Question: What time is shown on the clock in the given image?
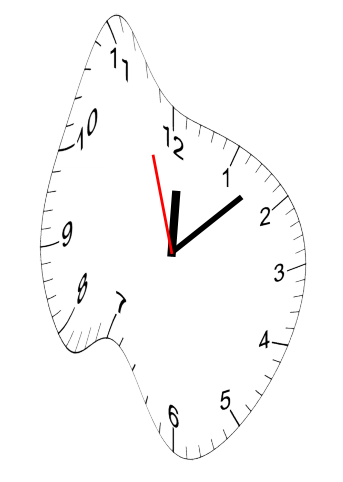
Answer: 12:07:57